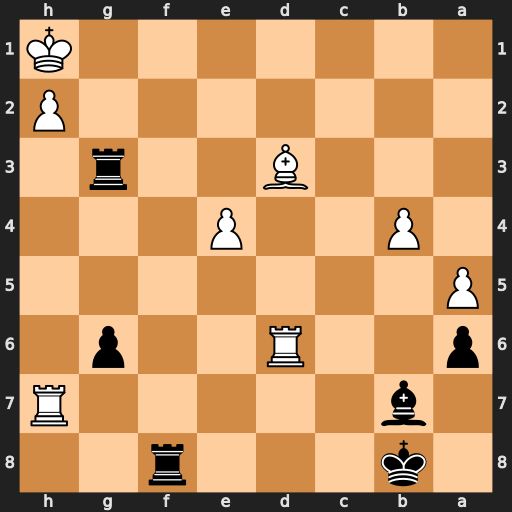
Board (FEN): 1k3r2/1b5R/p2R2p1/P7/1P2P3/3B2r1/7P/7K
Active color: b
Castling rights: -
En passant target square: -
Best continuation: Bxe4+ Bxe4 Rf1#